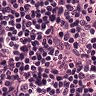
Metastatic tissue present: no